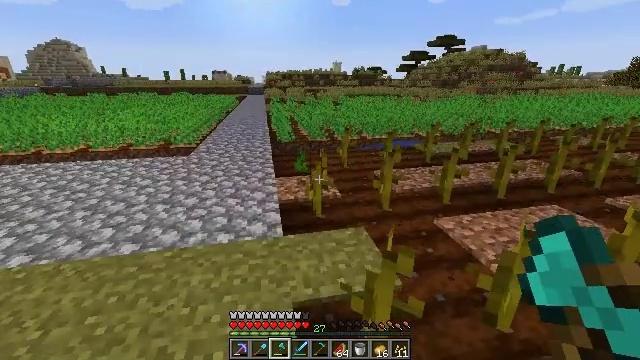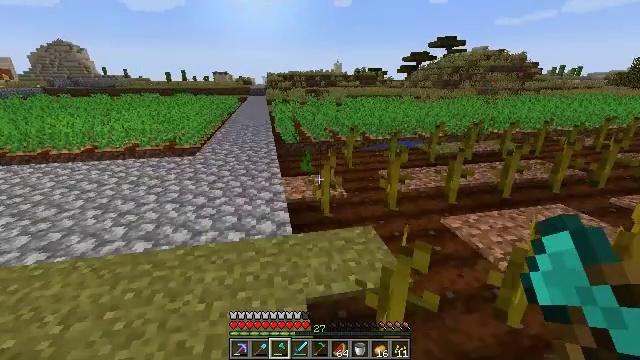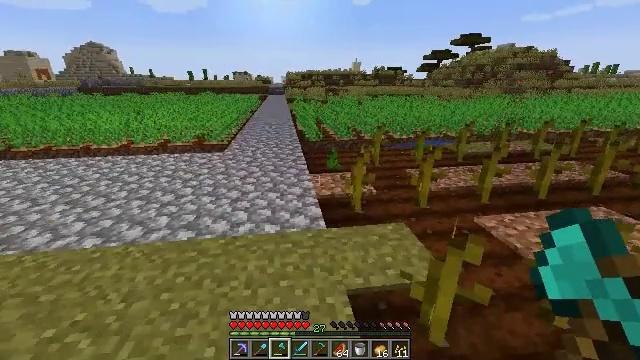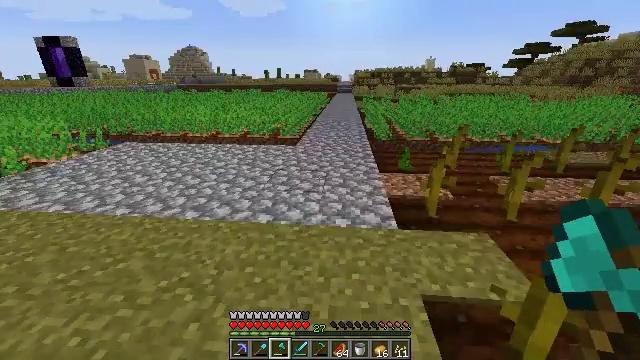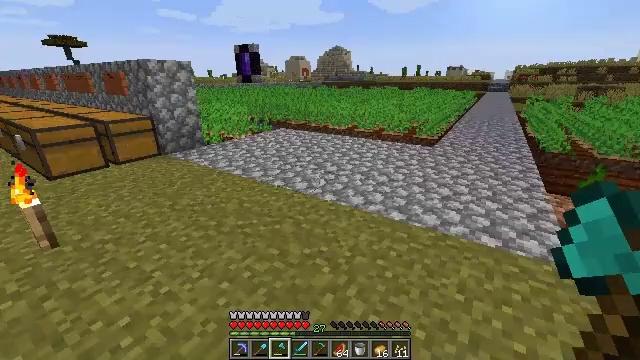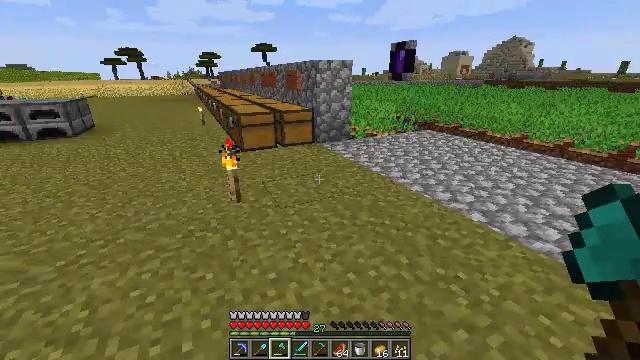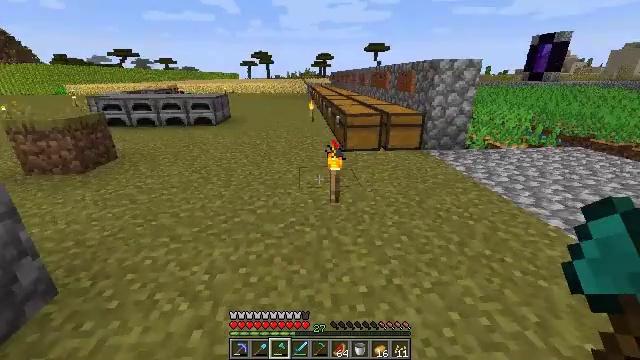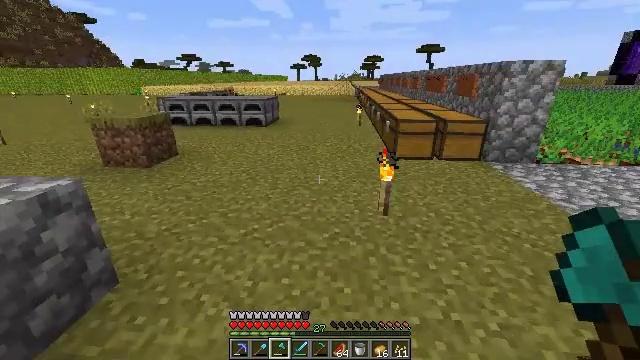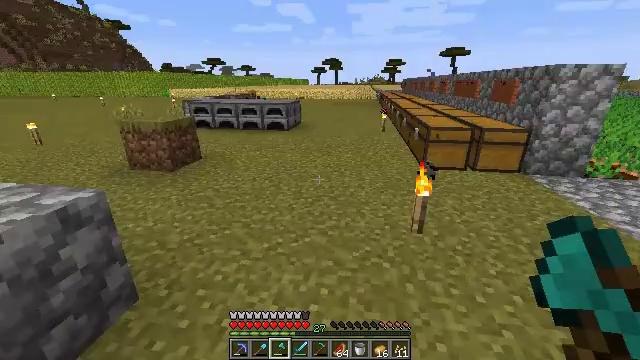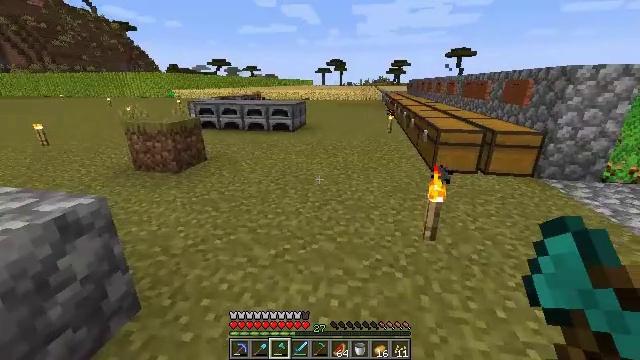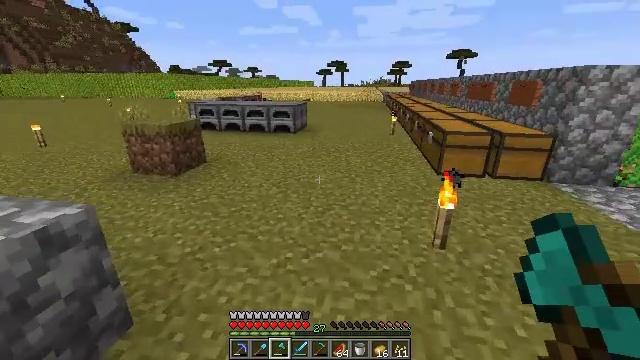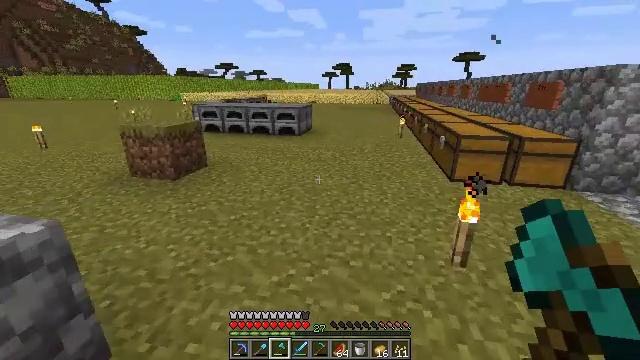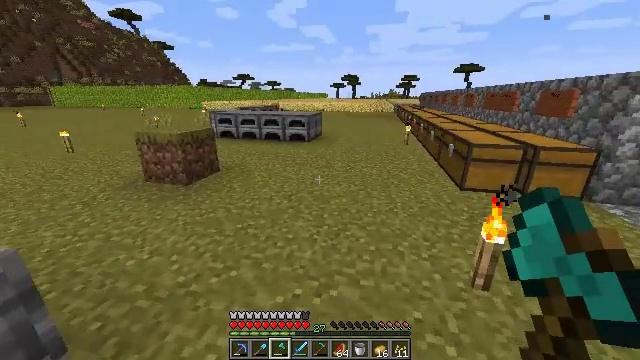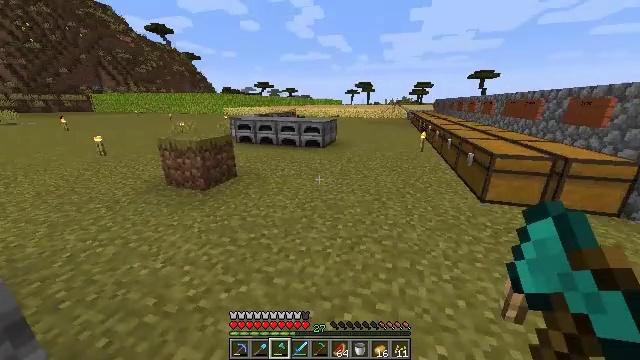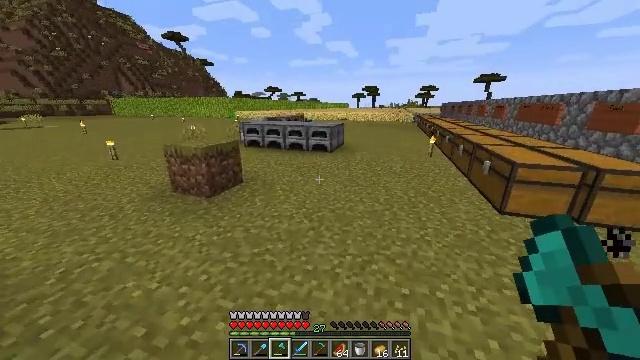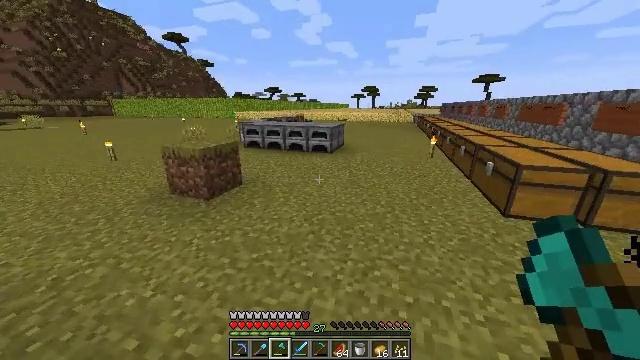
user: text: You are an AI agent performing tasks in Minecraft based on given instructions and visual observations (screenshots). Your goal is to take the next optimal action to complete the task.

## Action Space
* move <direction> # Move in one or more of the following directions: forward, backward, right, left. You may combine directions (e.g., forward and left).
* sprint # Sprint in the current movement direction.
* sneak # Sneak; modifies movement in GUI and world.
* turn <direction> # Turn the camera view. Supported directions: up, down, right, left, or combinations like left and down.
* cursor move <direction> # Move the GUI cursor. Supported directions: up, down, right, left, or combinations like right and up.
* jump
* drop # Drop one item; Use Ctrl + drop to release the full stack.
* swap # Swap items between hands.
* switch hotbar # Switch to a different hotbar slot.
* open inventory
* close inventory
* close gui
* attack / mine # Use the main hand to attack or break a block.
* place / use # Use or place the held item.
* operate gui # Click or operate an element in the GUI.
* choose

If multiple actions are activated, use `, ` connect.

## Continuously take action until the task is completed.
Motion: motion action
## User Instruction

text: Craft a melon with melon slices.
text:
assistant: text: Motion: move left
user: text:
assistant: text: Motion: move left, turn left
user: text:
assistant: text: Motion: move left, turn left
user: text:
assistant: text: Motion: move left, turn left
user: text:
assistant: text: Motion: move forward and move left, turn left
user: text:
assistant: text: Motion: move forward and move left, turn left
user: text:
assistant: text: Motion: move forward and move left, turn left
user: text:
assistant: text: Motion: move forward and move left, turn left
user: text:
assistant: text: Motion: move forward
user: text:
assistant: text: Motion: move forward
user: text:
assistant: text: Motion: move forward, sprint, turn left
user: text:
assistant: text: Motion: move forward, sprint, turn left
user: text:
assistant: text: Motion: move forward, sprint, turn left
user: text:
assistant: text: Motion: move forward, sprint, turn left
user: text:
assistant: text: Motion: move forward, sprint
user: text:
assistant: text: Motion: move forward, sprint
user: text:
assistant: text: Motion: move forward, sprint
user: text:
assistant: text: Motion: move forward, sprint
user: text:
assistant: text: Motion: move forward, sprint
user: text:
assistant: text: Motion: move forward, sprint
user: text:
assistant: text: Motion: move forward, sprint
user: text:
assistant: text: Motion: move forward, sprint
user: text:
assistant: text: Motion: move forward, sprint
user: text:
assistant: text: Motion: move forward, sprint
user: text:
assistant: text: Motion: move forward, sprint
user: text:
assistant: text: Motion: move forward, sprint, turn right
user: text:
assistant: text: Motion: move forward, sprint, turn right
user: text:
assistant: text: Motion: move forward, sprint
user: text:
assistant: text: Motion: move forward, sprint
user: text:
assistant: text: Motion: move forward, sprint